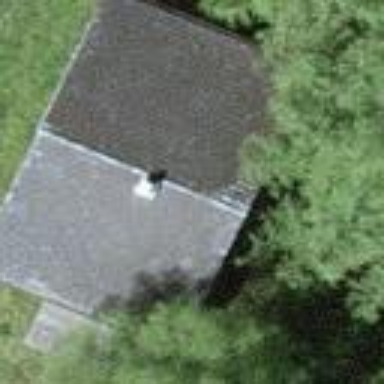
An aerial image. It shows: Detached building.